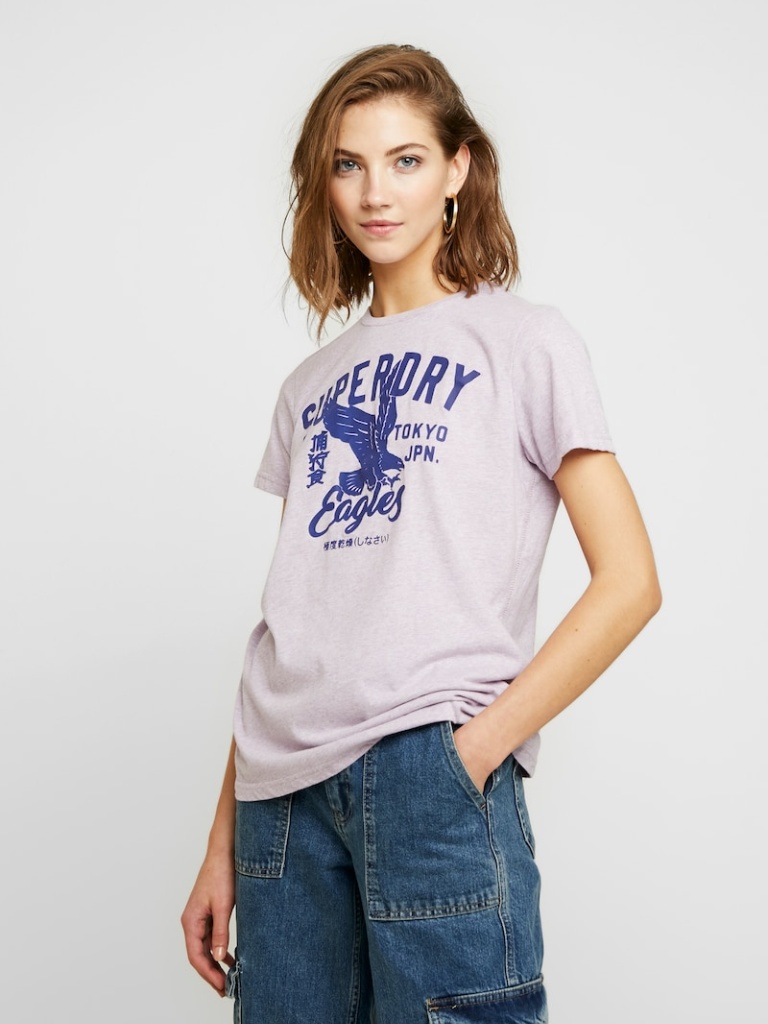
cotton relaxed short sleeve hip length French Tucked crew t-shirt